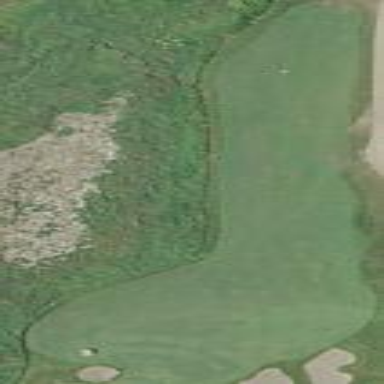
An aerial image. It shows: Grassy area designated as golf fairway.